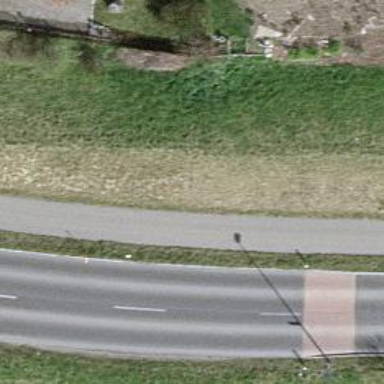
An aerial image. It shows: Cycleway.